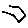
Label: hexagon